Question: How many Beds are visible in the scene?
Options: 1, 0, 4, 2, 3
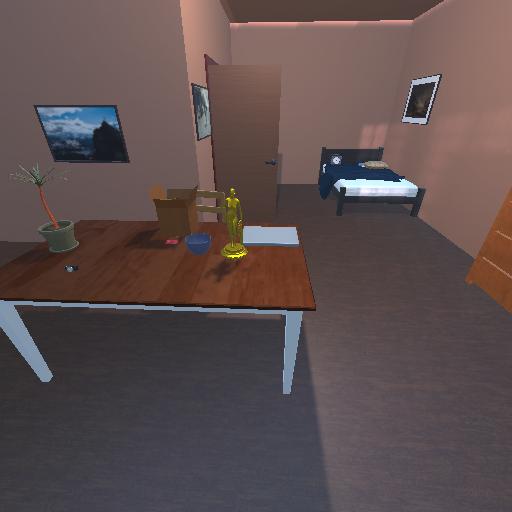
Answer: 1